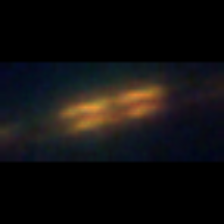
Taxon: Pennate
Group: Diatoms